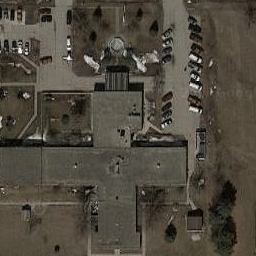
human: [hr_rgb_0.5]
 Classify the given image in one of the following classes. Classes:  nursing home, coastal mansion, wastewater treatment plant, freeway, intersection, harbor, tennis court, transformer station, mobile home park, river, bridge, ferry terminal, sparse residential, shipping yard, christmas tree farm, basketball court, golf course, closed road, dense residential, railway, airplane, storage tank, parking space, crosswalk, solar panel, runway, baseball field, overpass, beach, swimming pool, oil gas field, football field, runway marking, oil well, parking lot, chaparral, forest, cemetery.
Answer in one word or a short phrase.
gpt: nursing home